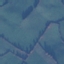
Label: Pasture